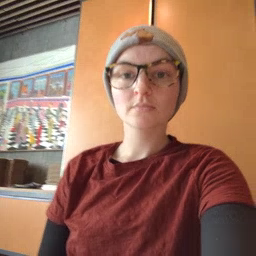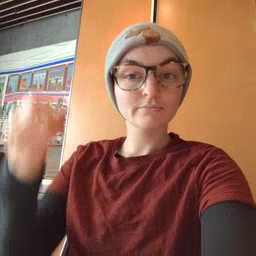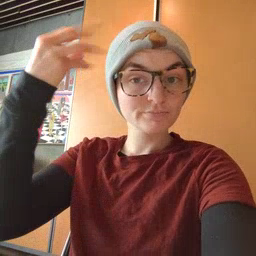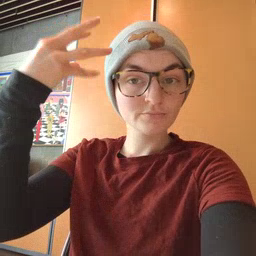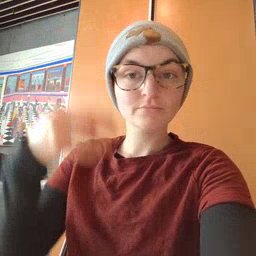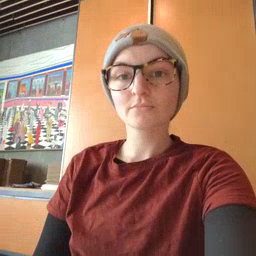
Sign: shower